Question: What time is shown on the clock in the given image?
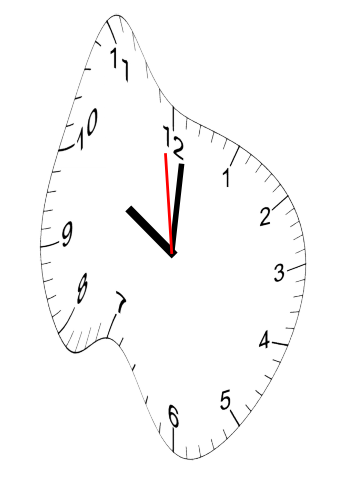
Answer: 10:00:59